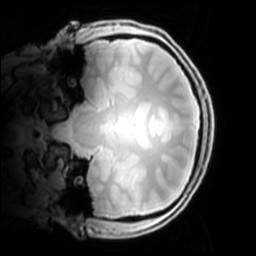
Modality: PDw
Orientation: coronal
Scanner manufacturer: philips
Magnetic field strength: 7 T
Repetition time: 0.008 s
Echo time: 0.001974 s